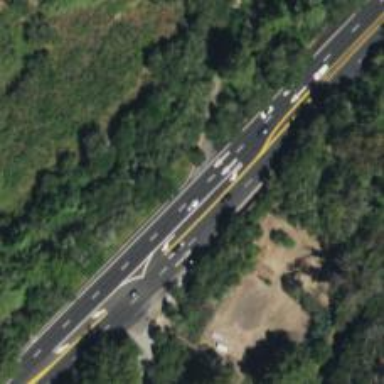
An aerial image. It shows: Expressway with asphalt surface classified as trunk highway.